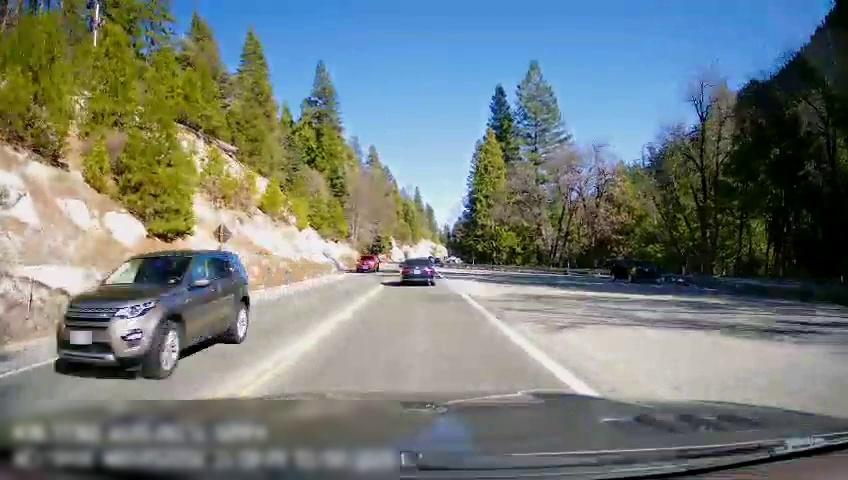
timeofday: Day
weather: Sunny
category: Drivable Space
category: Vehicles | Car
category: Vehicles | SUV
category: Vehicles | Car
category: Vehicles | Car
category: Lanes | Opposite Lane
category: Lanes | Opposite Lane
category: Lanes | Current Lane
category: Lanes | Current Lane